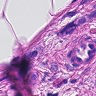
Metastatic tissue present: yes